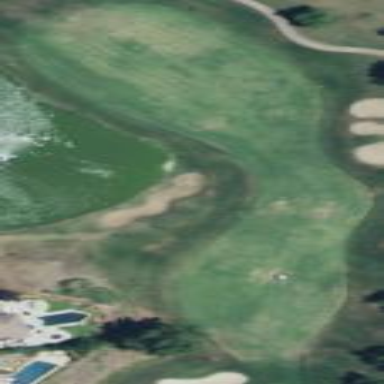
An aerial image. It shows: Grassy area designated as golf fairway.